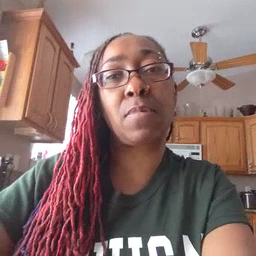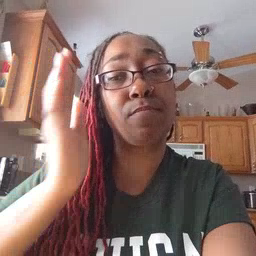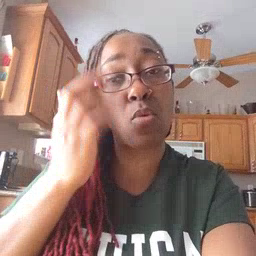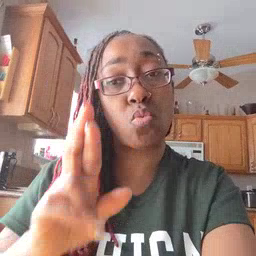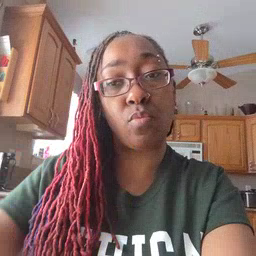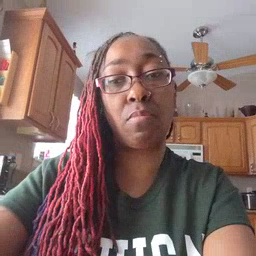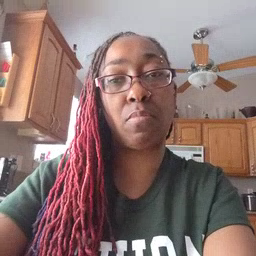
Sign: bedroom